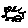
Label: cloud